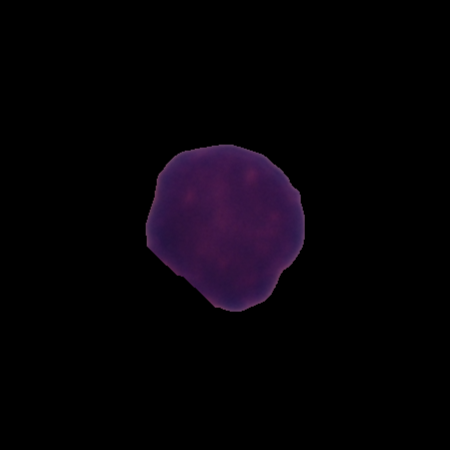
Label: healthy